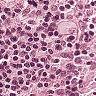
Metastatic tissue present: no